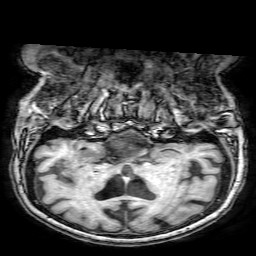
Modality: T1w
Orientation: sagittal
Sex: female
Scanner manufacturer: philips
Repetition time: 0.008315 s
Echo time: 0.00385 s